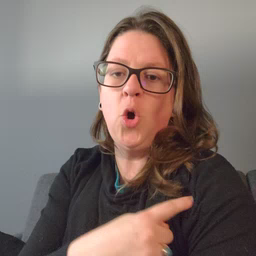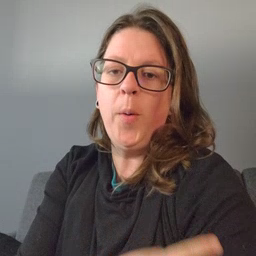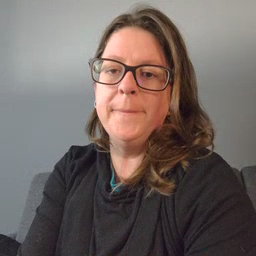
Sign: arm